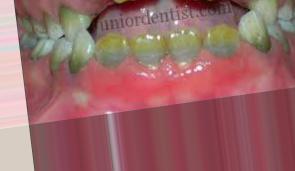
Condition: Tooth Discoloration